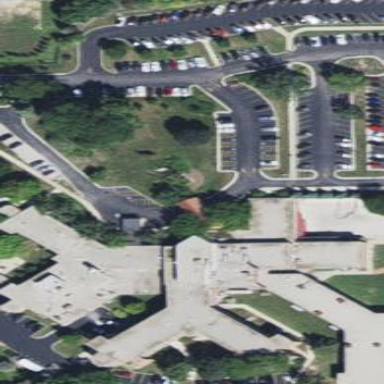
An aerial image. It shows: Healthcare facility identified as hospital.